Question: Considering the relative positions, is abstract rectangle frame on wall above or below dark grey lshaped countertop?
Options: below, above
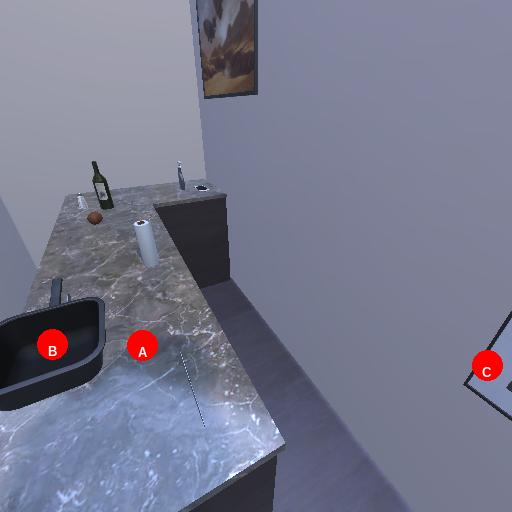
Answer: below